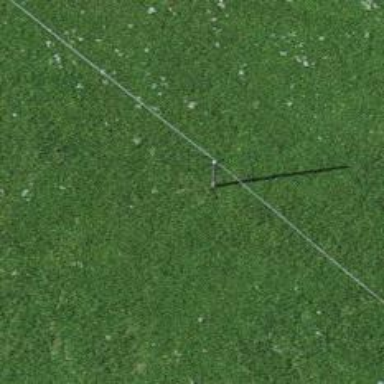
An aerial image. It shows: Minor power line.